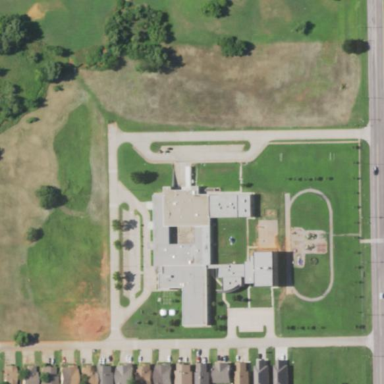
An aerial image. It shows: School.